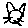
Label: cat